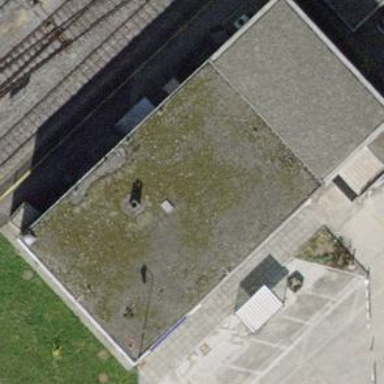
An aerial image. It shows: Warehouse.